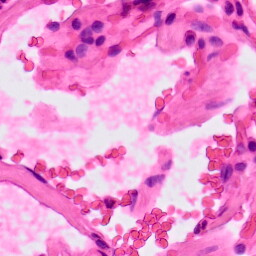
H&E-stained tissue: Lung